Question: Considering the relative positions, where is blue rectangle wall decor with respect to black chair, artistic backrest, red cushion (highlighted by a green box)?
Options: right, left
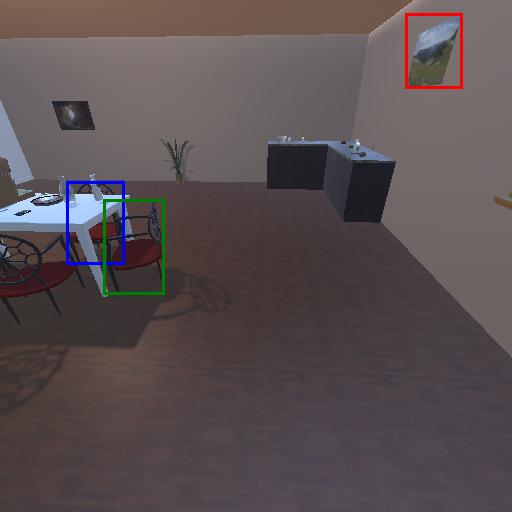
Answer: right